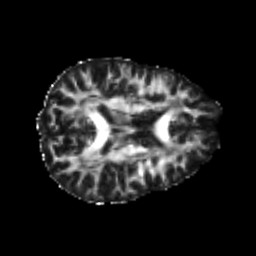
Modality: FA
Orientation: axial
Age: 25
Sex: female
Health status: healthy
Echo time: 0.074 s